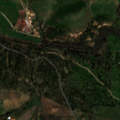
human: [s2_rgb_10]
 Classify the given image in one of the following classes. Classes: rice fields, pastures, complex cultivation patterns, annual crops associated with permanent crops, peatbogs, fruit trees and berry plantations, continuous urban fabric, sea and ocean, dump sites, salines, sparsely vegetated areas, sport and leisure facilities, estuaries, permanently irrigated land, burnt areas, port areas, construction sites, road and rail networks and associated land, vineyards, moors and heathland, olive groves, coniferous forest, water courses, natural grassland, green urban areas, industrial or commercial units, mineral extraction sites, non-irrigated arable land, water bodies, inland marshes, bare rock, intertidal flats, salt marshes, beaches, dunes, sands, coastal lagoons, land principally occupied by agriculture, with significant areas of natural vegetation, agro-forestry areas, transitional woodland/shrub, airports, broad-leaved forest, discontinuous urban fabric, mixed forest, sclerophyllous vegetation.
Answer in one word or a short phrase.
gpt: non-irrigated arable land, permanently irrigated land, olive groves, pastures, annual crops associated with permanent crops, agro-forestry areas